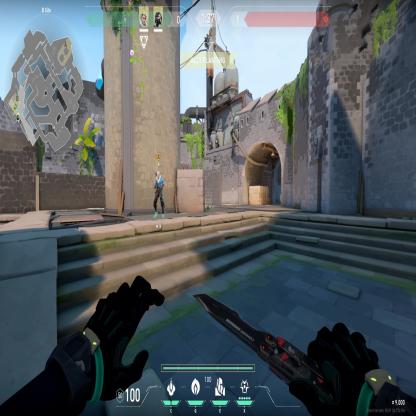
Label: teammate